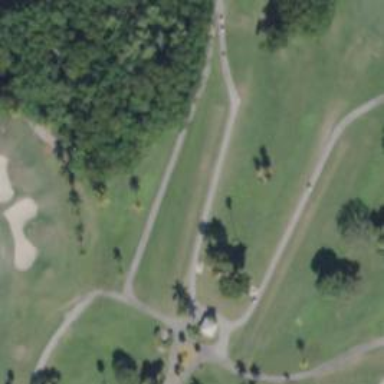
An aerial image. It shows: Path designated for golf carts.